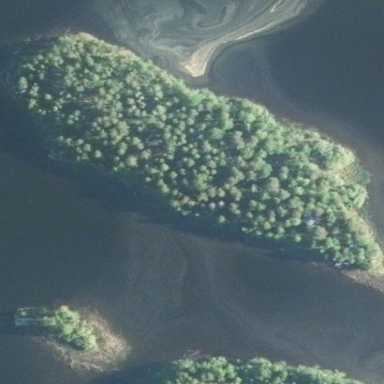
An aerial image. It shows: Islet.